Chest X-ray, AP view. Patient: 51 years old, sex F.
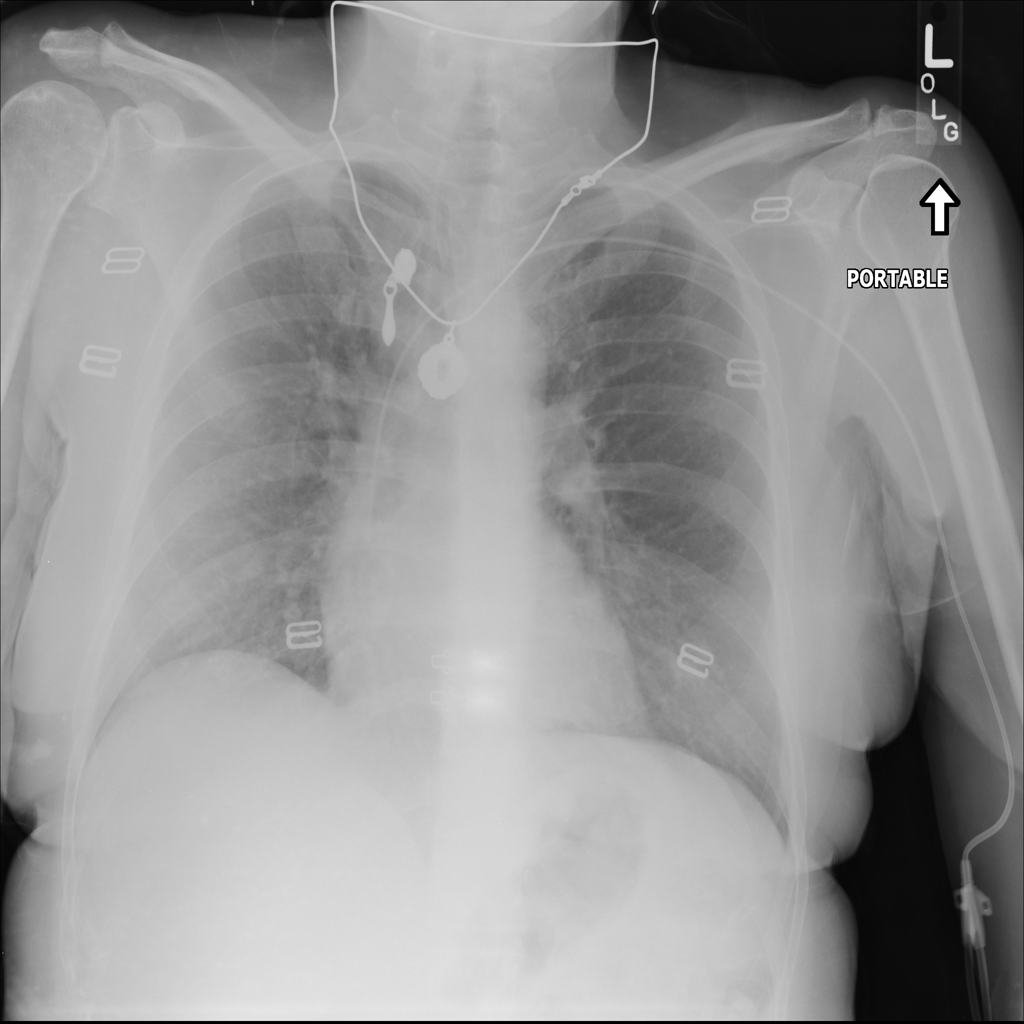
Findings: No Finding